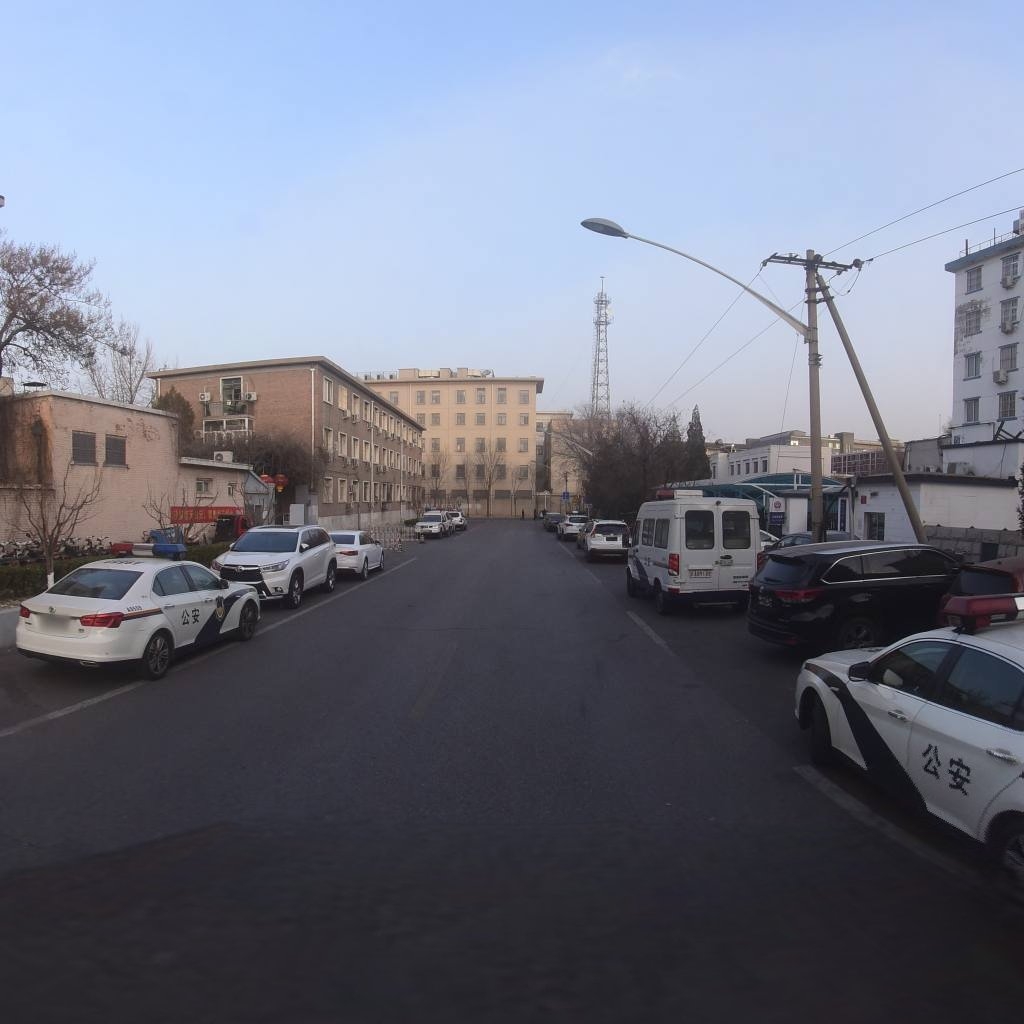
Region: Xicheng
Road damage annotations: transverse crack